Field crop: maize
Growth stage: 2
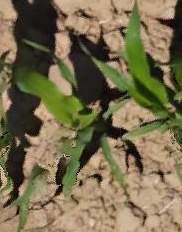
Species: maize